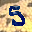
Label: 5